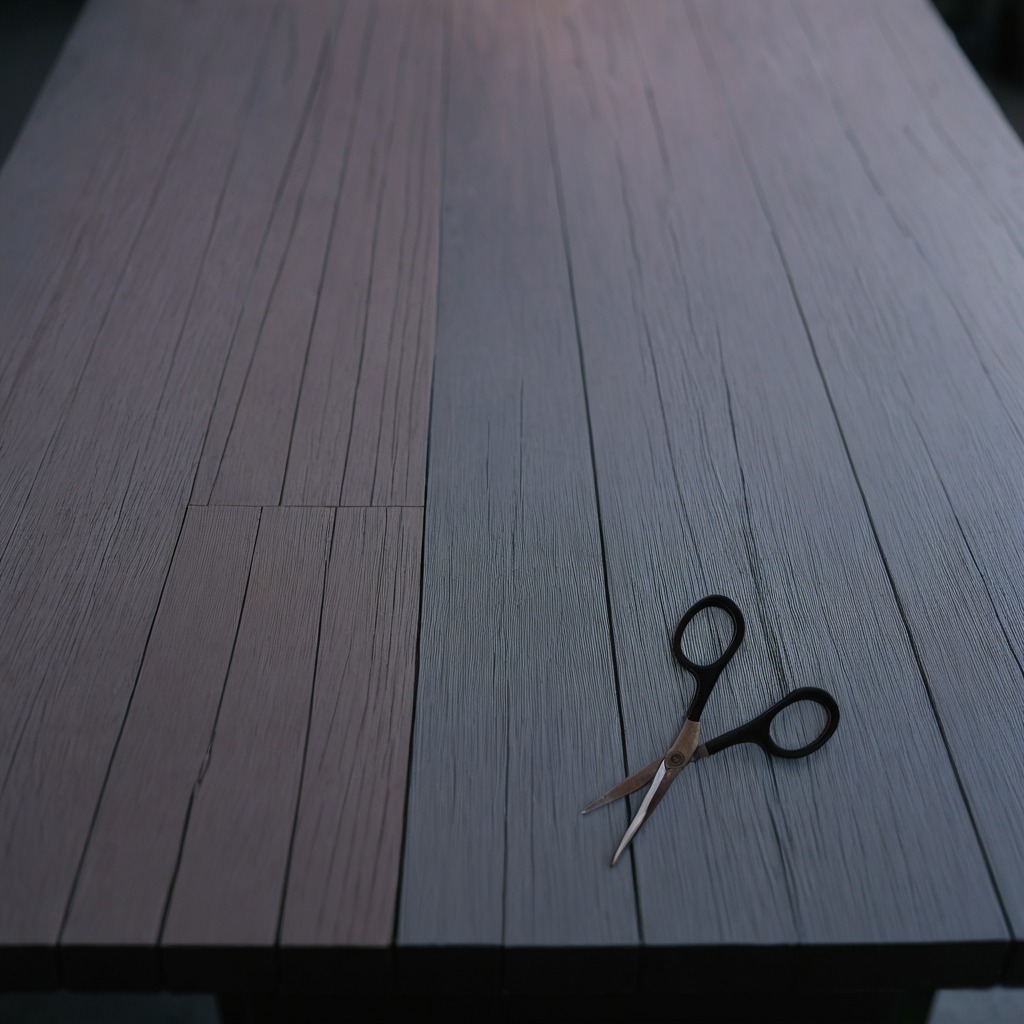
A scissor is lying on the table.